Question: I am trying to resize the image without the loss of any color. But I can't get this to work. See the picture below, the top one is the original, the bottom one is the one which has gone through .NET.
I have tried a lot of different settings, looking for GDI+ bugs. Changing the Palette, changing the ImageAttributes to TileFlipXY which people suggest on the internet. But none seems to work.

My Code:
'''
Public Class ImageEditor
Private _img As Image
Private _format As Imaging.ImageFormat
Private _pixelformat As Imaging.PixelFormat
Private _palette As Imaging.ColorPalette
Public Sub New(ByVal img As Image)
_img = img
_palette = _img.Palette
_format = _img.RawFormat
_pixelformat = _img.PixelFormat
End Sub
Function getImage() As Image
Return _img
End Function
''' <summary>
''' Een stuk afbeelding uit een afbeelding knippen
''' </summary>
''' <param name="x1">Start X positie</param>
''' <param name="y1">Start Y positie</param>
''' <param name="width">Breedte van het stuk dat geknipt wordt</param>
''' <param name="height">Hoogte van het stuk dat geknipt wordt</param>
''' <remarks></remarks>
Public Sub crop(ByVal x1 As Integer, ByVal y1 As Integer, ByVal width As Integer, ByVal height As Integer)
' Cropping the image
Dim tmp As New Bitmap(width, height, _pixelformat)
tmp.SetResolution(_img.HorizontalResolution, _img.VerticalResolution)
Dim imageAttributes As New Imaging.ImageAttributes
imageAttributes.SetWrapMode(Drawing2D.WrapMode.TileFlipXY)
Using g = Graphics.FromImage(tmp)
g.SmoothingMode = Drawing2D.SmoothingMode.HighQuality
g.InterpolationMode = Drawing2D.InterpolationMode.HighQualityBicubic
g.PixelOffsetMode = Drawing2D.PixelOffsetMode.HighQuality
g.CompositingQuality = Drawing2D.CompositingQuality.HighQuality
g.CompositingMode = Drawing2D.CompositingMode.SourceCopy
g.DrawImage(_img, New Rectangle(0, 0, width, height), x1, y1, width, height, GraphicsUnit.Pixel, imageattributes)
End Using
_img = tmp
End Sub
End Class
'''
My converter class.. Any my .NET code:
'''
' Load file
Dim img As Image = Image.FromFile(filename)
Dim format As Imaging.ImageFormat = img.RawFormat
' Crop and scale
Dim editor As New ImageEditor(img)
editor.crop(x1, y1, x2 - x1, y2 - y1)
img.Dispose()
' Generate binairies
Dim newImg As Image = editor.getImage()
Dim myEncoder As System.Drawing.Imaging.Encoder = System.Drawing.Imaging.Encoder.Quality
Dim myEncoderParameters As New EncoderParameters(1)
Dim myEncoderParameter As New EncoderParameter(myEncoder, 100&)
myEncoderParameters.Param(0) = myEncoderParameter
Dim ms As New MemoryStream()
newImg.Save(ms, GetEncoder(format), myEncoderParameters)
Dim binairies As Byte() = ms.ToArray()
'''
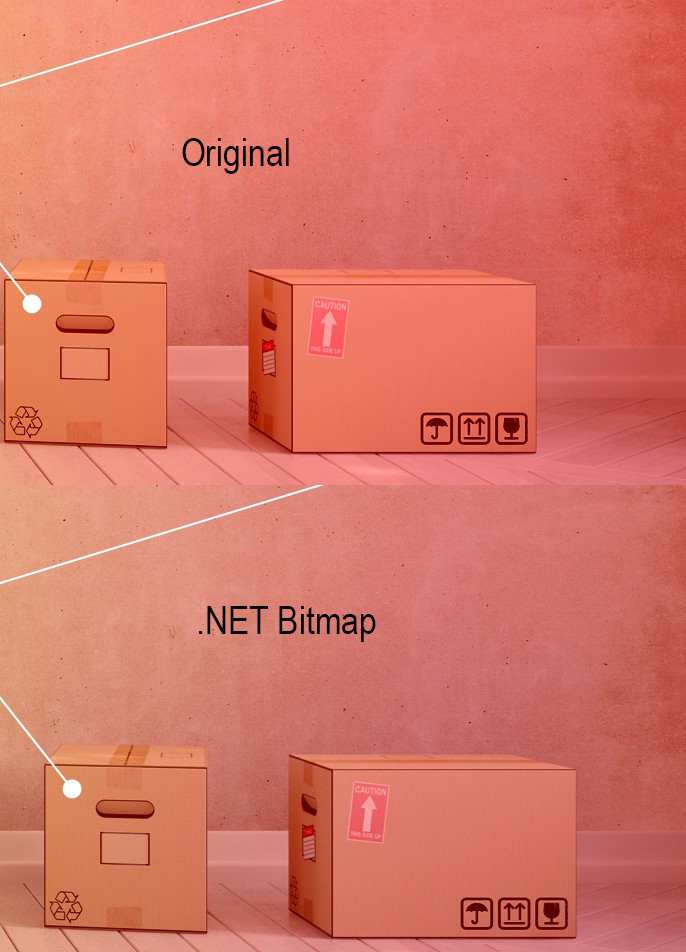
Answer: It is as Hans Passant says. I just had to add the true at 'Image.FromFile(filename, True)'
This true stands for:
> Creates an Image from the specified file using embedded color management information in that file.
More info: <URL>